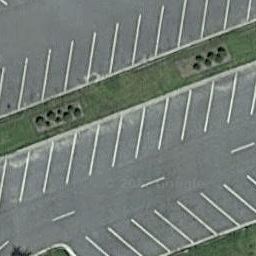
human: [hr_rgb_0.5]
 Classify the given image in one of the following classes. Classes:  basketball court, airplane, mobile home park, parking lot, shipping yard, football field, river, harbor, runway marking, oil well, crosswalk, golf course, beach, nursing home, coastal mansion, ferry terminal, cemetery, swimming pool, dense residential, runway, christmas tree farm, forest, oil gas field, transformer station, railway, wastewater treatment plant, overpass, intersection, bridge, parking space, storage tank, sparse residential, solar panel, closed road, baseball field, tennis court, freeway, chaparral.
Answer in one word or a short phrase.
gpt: parking space